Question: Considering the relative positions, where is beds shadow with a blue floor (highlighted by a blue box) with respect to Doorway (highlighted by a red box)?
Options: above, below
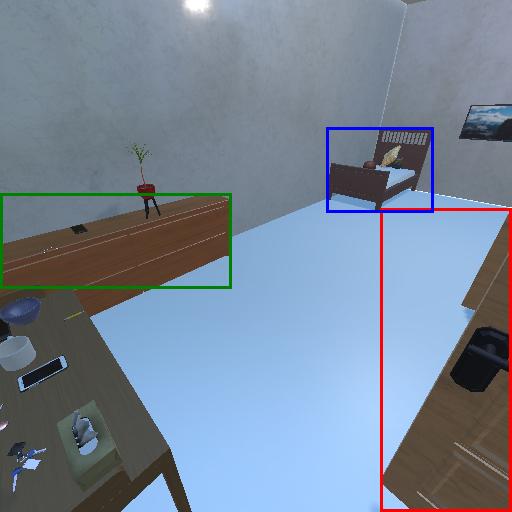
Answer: above